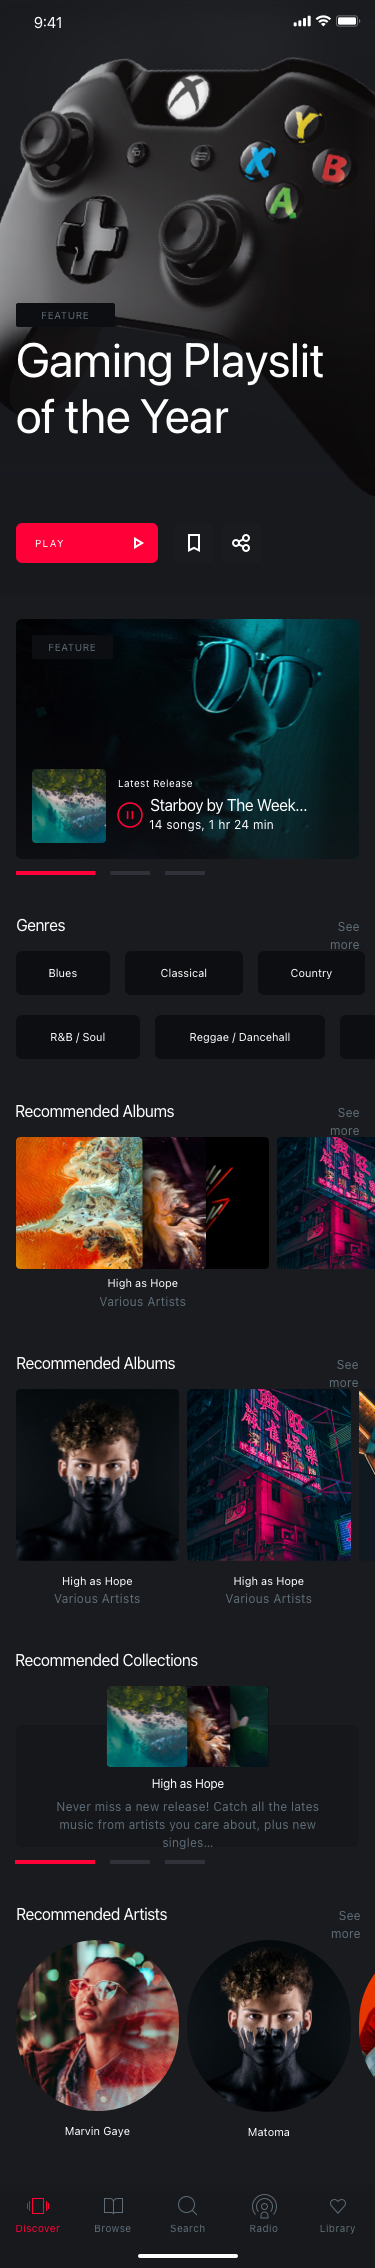
Text in this UI design:
Genres
See more
Recommended Albums
See more
Recommended Albums
See more
Recommended Collections
Recommended Artists
See more
Gaming Playslit of the Year